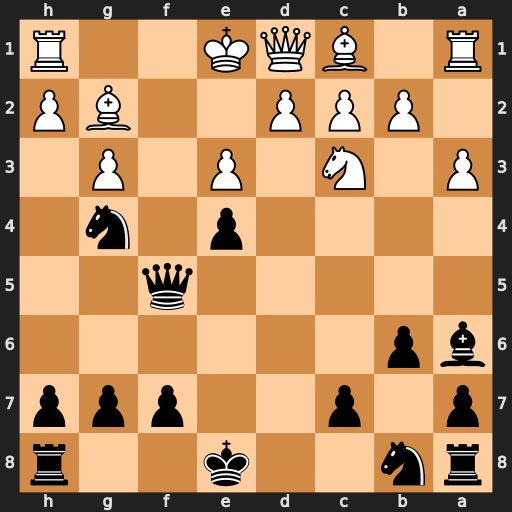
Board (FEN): rn2k2r/p1p2ppp/bp6/5q2/4p1n1/P1N1P1P1/1PPP2BP/R1BQK2R
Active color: b
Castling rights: KQkq
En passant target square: -
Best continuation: Qf2#